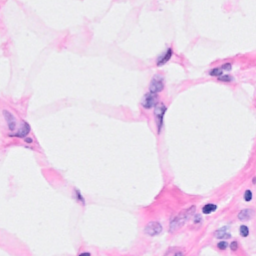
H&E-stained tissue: Breast